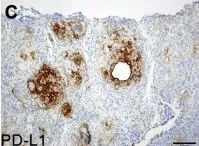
Analysis of a CSF-470 VAC-SITE tissue. Abundant CD68+ macrophages were also present in the area. Original magnifications = : 20X. Scale bars:. =200 mum.
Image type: pathology (immunostaining)